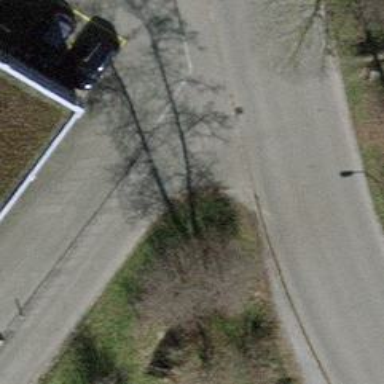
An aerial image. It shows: Culvert tunnel.